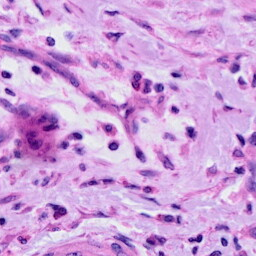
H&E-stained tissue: Cervix